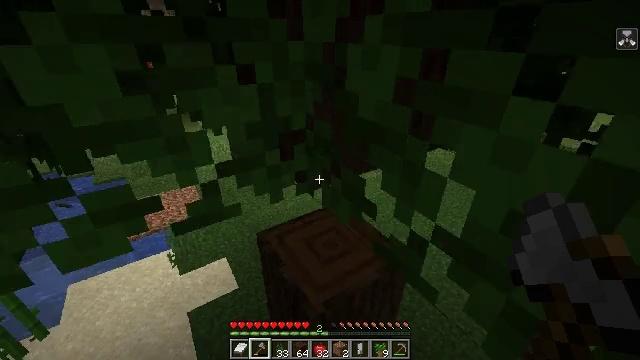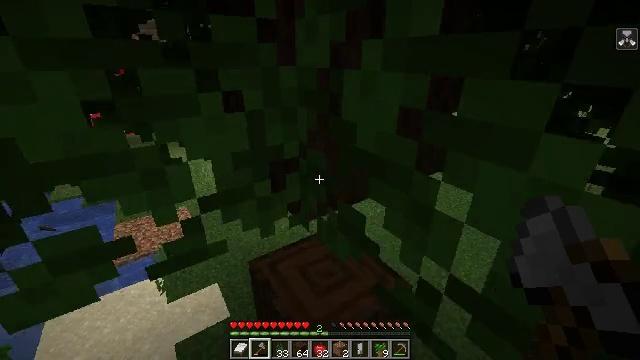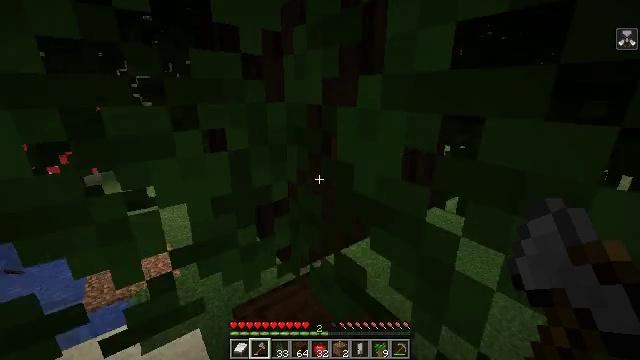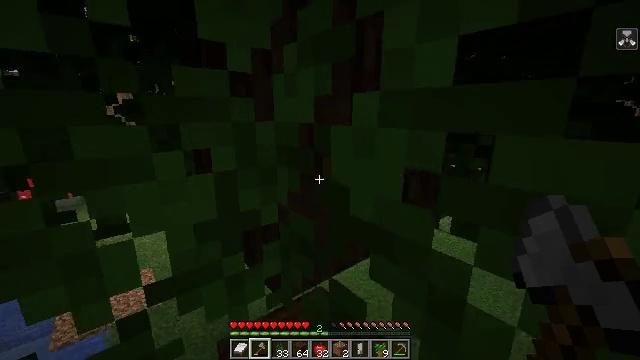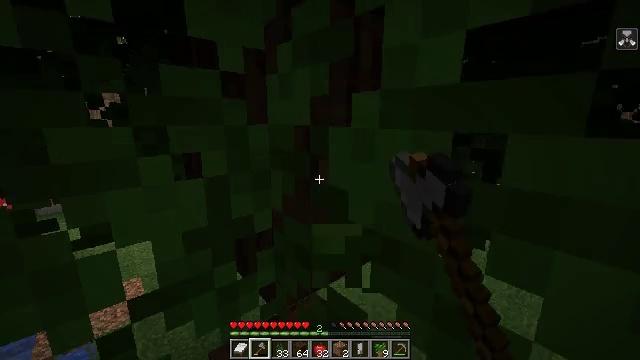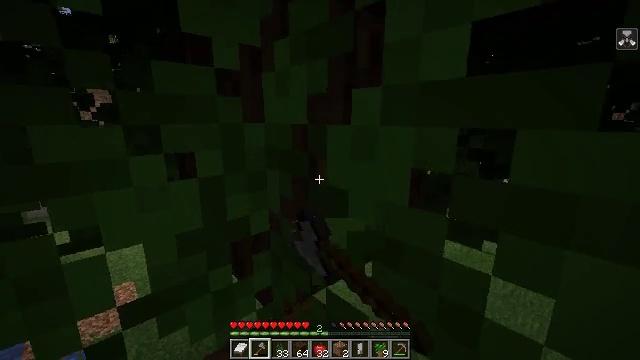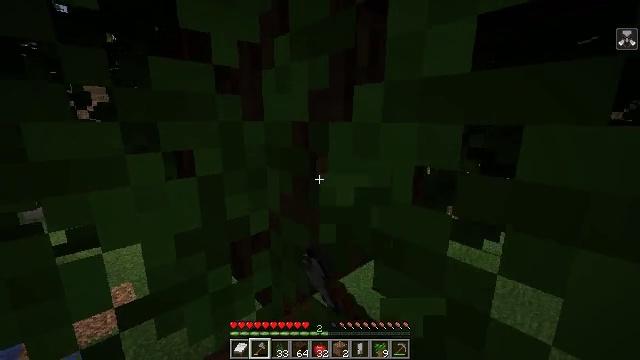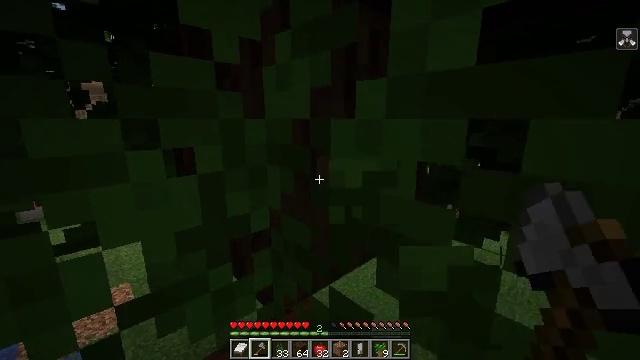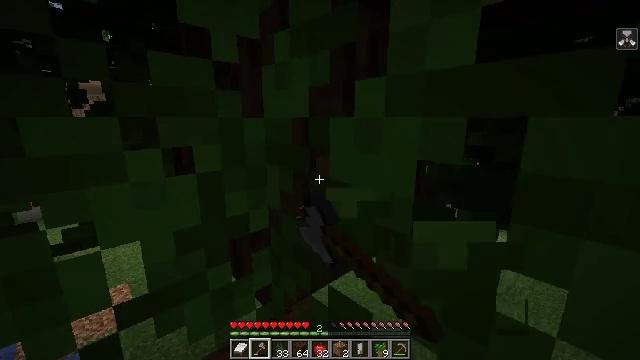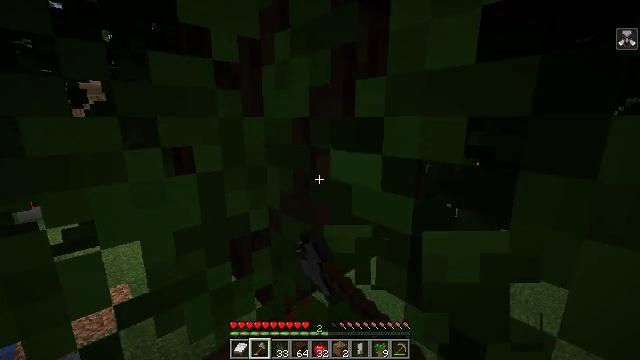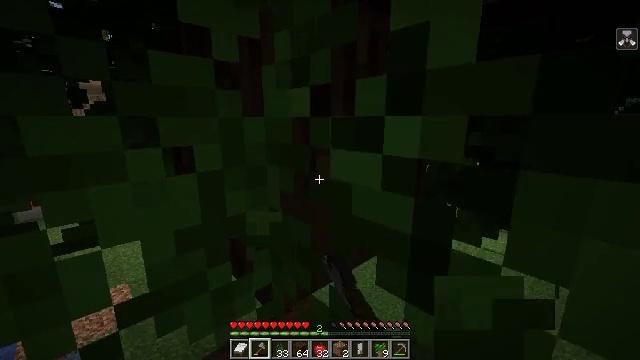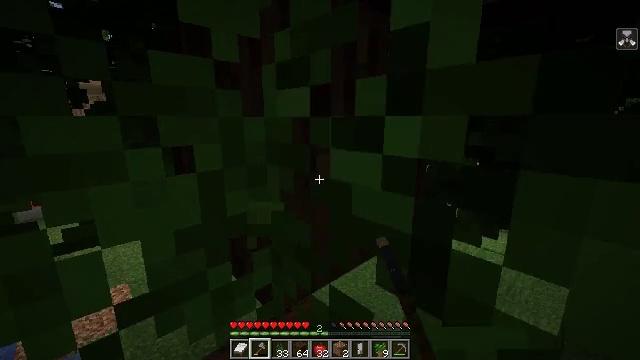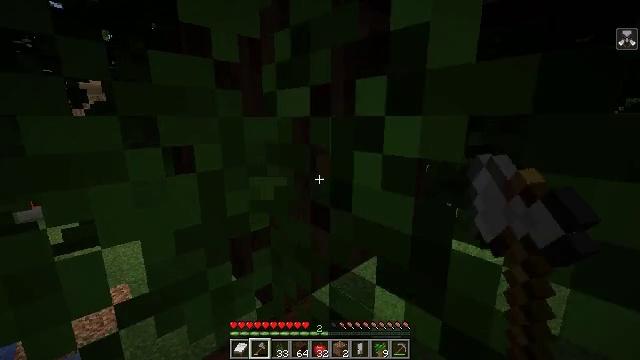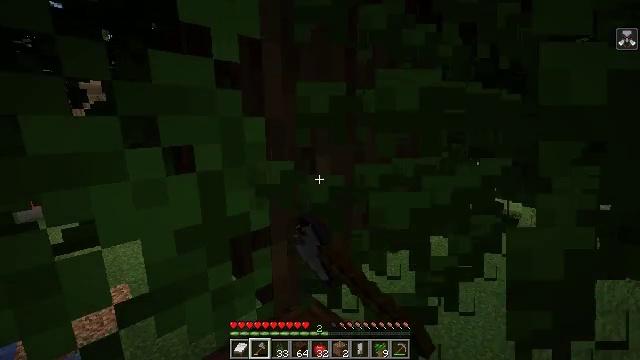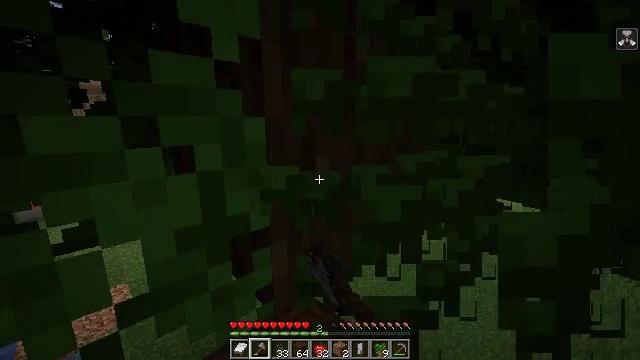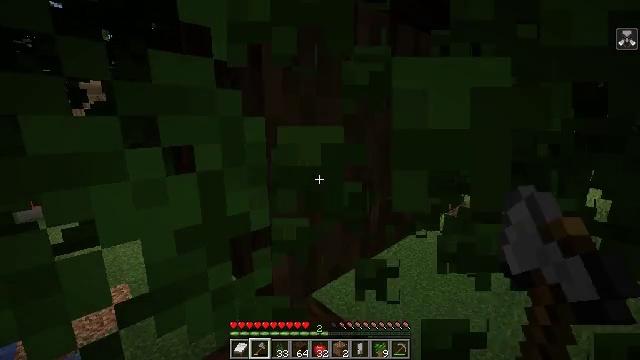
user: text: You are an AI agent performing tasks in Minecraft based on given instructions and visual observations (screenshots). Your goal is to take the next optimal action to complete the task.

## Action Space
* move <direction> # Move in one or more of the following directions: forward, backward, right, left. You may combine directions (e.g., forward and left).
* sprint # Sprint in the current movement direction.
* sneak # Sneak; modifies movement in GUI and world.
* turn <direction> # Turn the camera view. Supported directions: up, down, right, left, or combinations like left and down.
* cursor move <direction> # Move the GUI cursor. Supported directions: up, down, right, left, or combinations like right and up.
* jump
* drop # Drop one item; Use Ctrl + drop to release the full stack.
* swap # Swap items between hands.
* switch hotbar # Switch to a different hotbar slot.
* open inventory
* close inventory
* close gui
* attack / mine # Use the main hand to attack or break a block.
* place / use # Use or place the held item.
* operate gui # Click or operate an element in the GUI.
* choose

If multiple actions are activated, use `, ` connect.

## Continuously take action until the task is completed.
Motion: motion action
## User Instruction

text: Use shears to efficiently mine dark oak leaves.
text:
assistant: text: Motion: turn right and up
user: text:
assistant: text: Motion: turn right and up
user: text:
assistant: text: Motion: turn right and up, attack / mine
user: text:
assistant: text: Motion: turn right and up, attack / mine
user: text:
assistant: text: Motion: turn right, attack / mine
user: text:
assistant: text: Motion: attack / mine
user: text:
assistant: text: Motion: attack / mine
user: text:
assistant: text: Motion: attack / mine
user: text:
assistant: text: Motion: attack / mine
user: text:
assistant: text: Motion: attack / mine
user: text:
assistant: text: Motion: attack / mine
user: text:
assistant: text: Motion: attack / mine
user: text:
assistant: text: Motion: attack / mine
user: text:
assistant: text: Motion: attack / mine
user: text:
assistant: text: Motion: attack / mine
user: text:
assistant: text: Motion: attack / mine
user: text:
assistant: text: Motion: attack / mine
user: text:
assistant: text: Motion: attack / mine